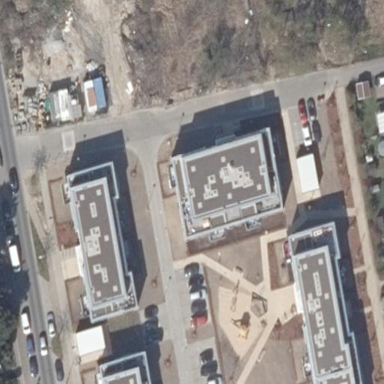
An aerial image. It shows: White apartments building with flat roof.